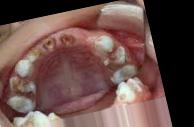
Condition: Caries